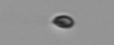
Label: nanoplankton_mix